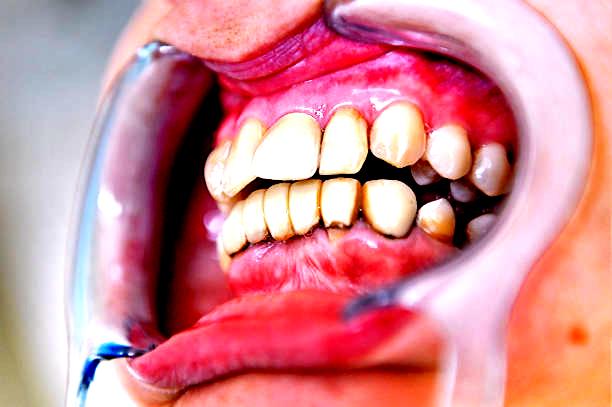
Condition: Gingivitis